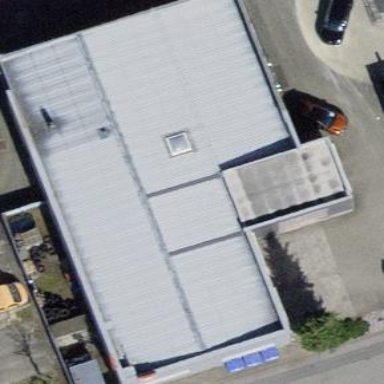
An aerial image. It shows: Building housing car shop.